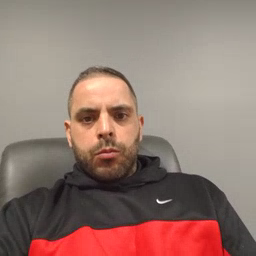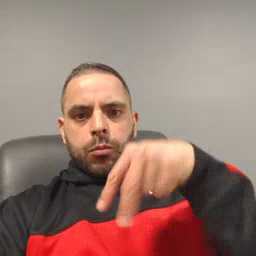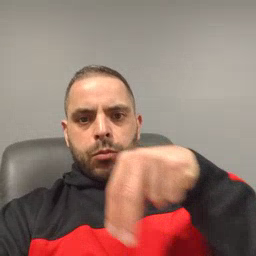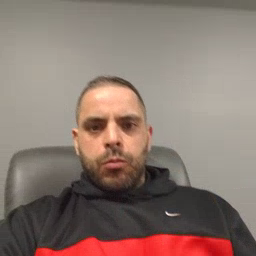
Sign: dance